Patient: sex M, age 45
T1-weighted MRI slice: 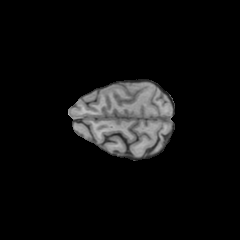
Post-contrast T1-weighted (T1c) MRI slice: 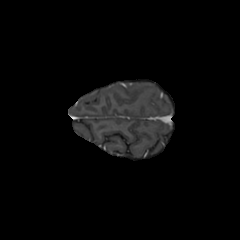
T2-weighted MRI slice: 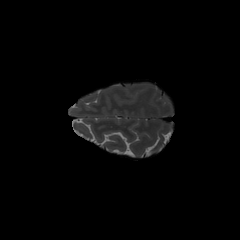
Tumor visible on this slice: no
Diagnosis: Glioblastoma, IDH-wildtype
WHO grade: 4